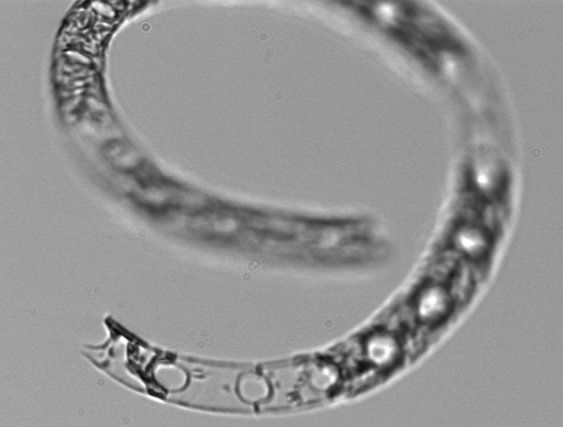
Label: Eucampia